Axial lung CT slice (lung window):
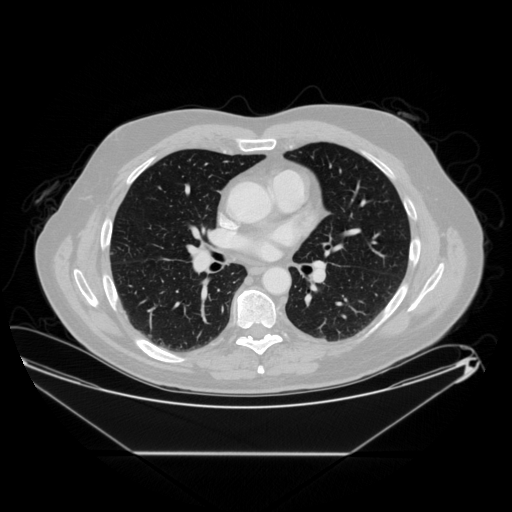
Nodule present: no